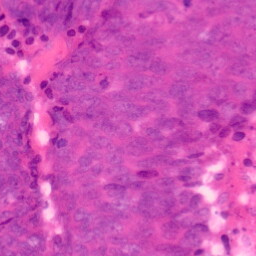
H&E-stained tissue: Colon